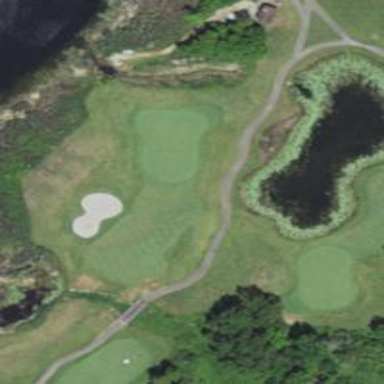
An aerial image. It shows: Service road designated as golf cart path.